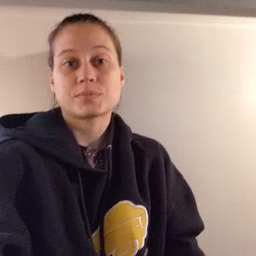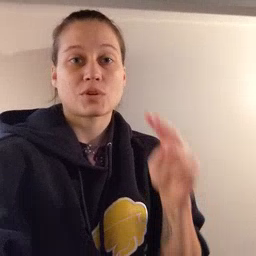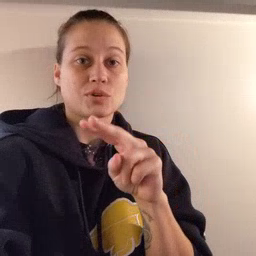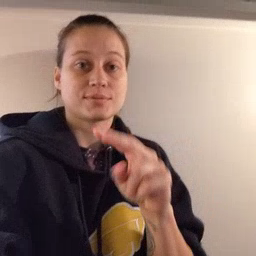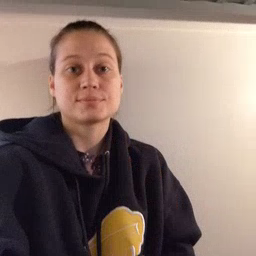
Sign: look